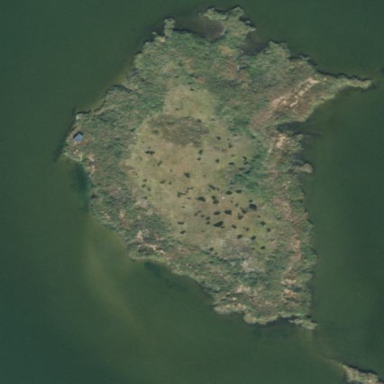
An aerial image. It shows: Islet located along the natural coastline.